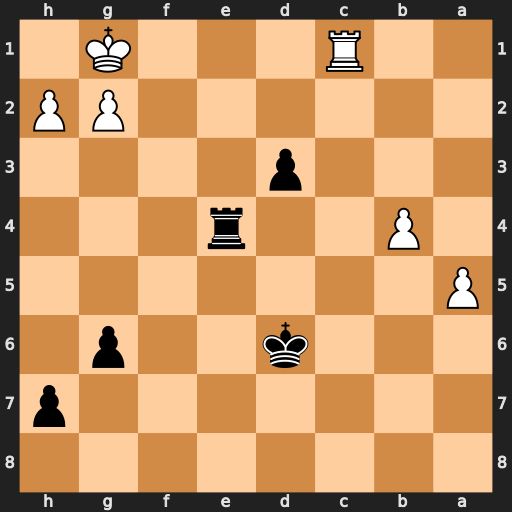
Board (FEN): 8/7p/3k2p1/P7/1P2r3/3p4/6PP/2R3K1
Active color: b
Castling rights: -
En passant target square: -
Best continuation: d2 Rd1 Re1+ Kf2 Rxd1